Interaction volume radius: 5 \u00c5
Interaction volume height: 35 \u00c5
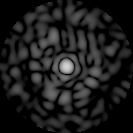
Disorder parameter: 0.8652